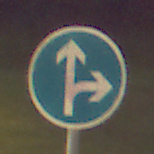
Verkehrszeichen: VorgeschriebeneFahrtrichtungGeradeausOderRechts
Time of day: Night
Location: Outdoor (Suburban)
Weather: Clear
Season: NotSpecified
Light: Artificial